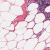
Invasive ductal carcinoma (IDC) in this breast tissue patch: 0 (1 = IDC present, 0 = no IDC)